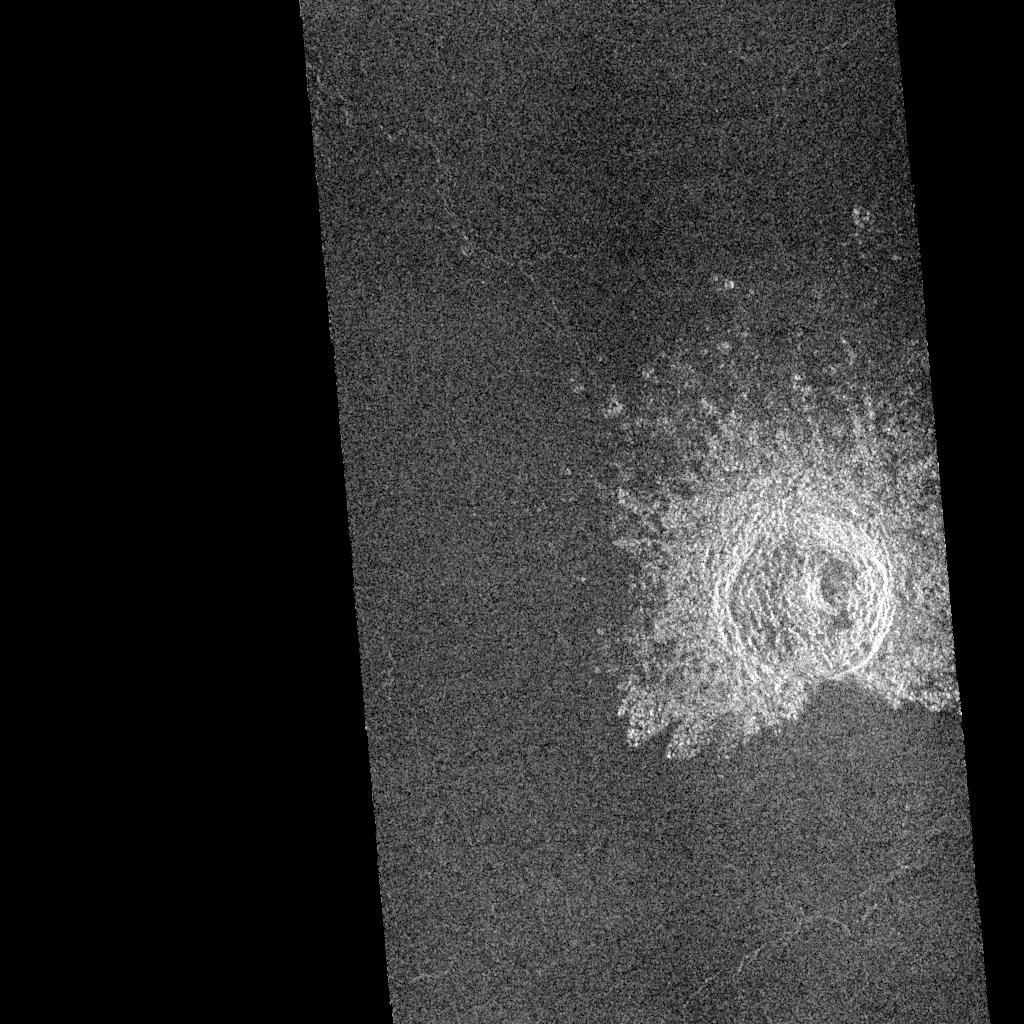
Venus - Impact Crater in Guinevere Planitia Venus, Magellan